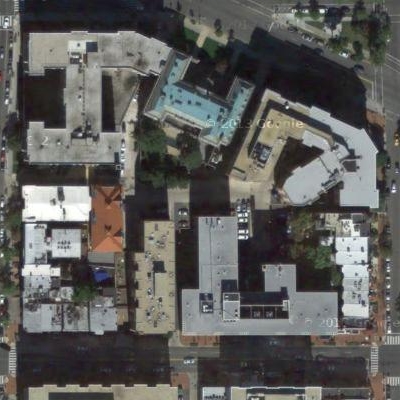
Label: cIndustry